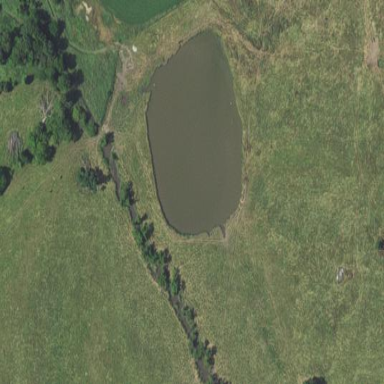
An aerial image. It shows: Pond surrounded by natural water.